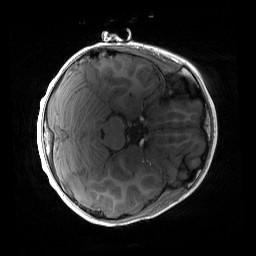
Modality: T1w
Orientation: axial
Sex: male
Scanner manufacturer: siemens
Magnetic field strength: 3 T
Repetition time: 1.9 s
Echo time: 0.00243 s